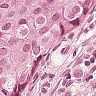
Metastatic tissue present: yes